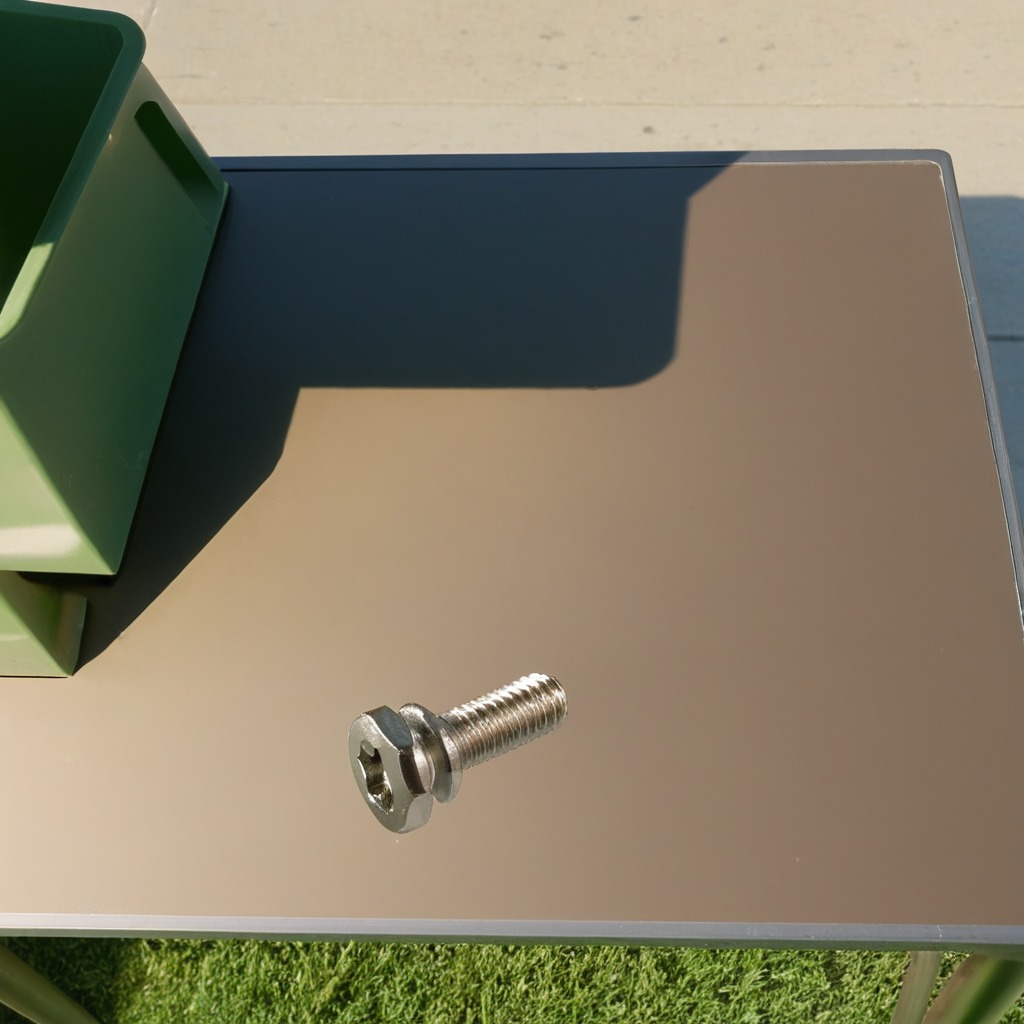
A metal screw is lying on a clean utility table in a temporary outdoor tool station afternoon light present textured surface